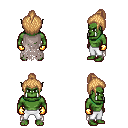
a pixel art fantasy rpg character, male body template, orc, green skin, gray tattered cape, white pants, light blonde short topknot hairstyle, gold gloves, four views (front, back, left, right), 2x2 character sprite sheet, small pixel art, hard edges, no anti-aliasing